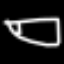
Label: bed